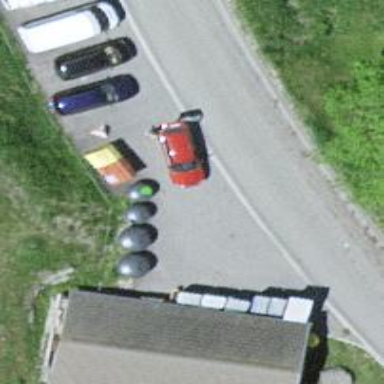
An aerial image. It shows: Recycling container for recycling.